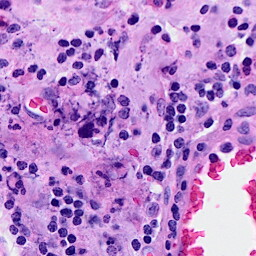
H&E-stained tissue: Breast